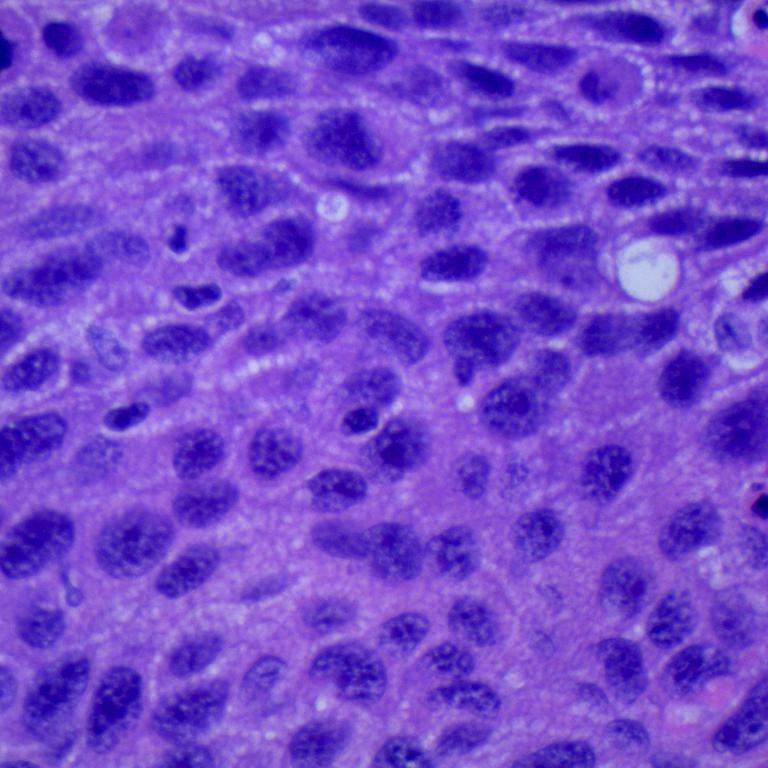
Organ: lung
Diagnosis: squamous carcinomas